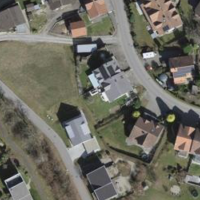
EUNIS habitat code: 55
Species observed at this site:
Teucrium scorodonia
Silene dioica